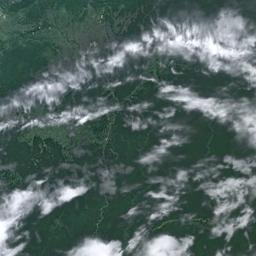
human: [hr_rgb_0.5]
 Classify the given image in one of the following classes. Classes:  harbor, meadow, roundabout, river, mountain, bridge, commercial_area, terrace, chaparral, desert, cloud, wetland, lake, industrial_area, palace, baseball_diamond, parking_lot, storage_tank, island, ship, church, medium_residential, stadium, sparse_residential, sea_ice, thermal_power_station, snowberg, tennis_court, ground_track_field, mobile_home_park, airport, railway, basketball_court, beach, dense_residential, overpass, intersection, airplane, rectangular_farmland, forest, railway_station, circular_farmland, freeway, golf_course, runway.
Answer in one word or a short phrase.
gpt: cloud